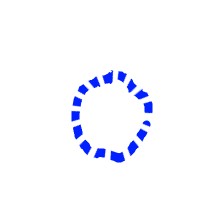
Shape: circle